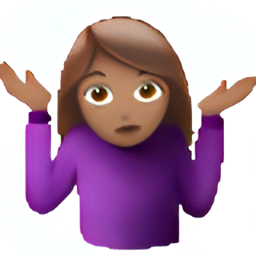
Name: shrug
Emoji: 🤷🏽
Group: People & Body
Sub-group: person-gesture